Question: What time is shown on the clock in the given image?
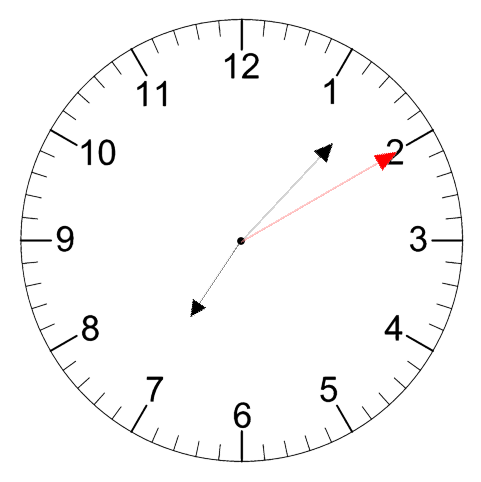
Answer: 07:07:10